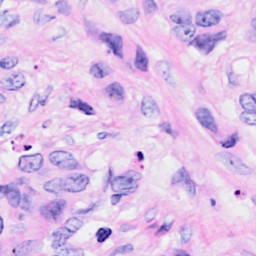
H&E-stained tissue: Breast